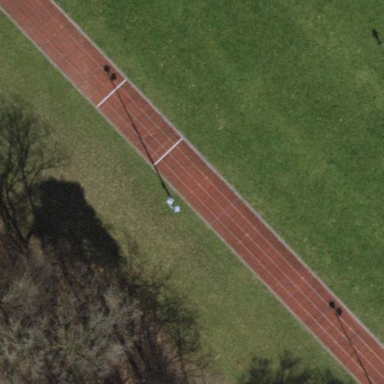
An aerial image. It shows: Athletic track located in leisure land area.